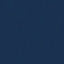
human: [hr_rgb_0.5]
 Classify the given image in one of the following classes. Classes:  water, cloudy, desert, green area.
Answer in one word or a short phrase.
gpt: water